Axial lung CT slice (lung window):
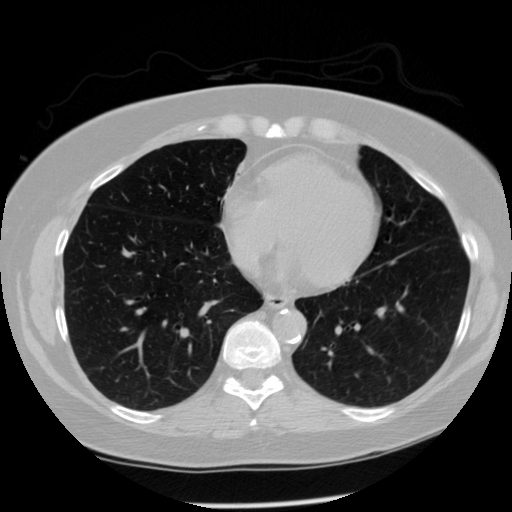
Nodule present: no